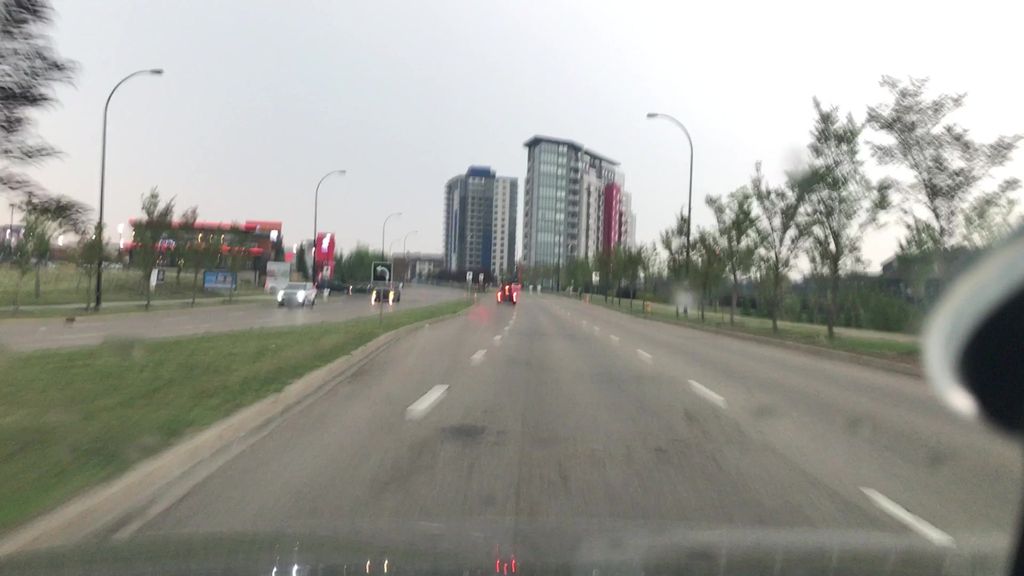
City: edmonton